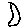
Label: moon